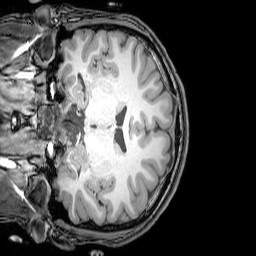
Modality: T1w
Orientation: coronal
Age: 21
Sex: male
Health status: healthy
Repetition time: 0.081 s
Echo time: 0.037 s